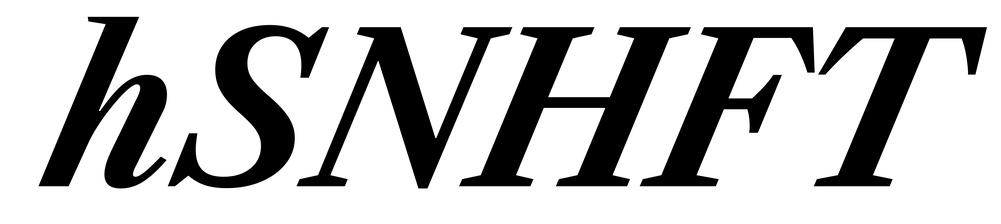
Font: LibreCaslonText-Italic_Bold_Italic